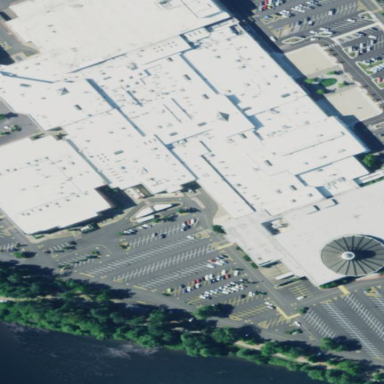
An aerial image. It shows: Retail building that is part of mall.